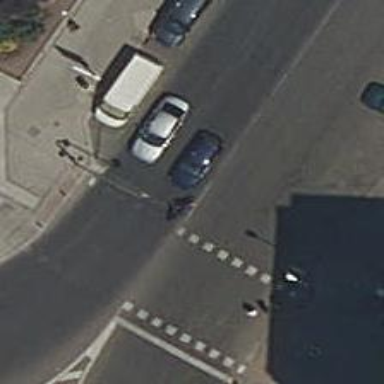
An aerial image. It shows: Road with traffic signals at crossing.